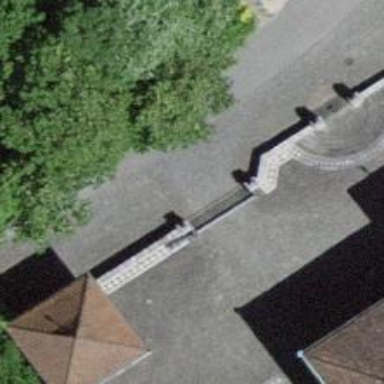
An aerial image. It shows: Gate.